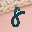
Label: 8